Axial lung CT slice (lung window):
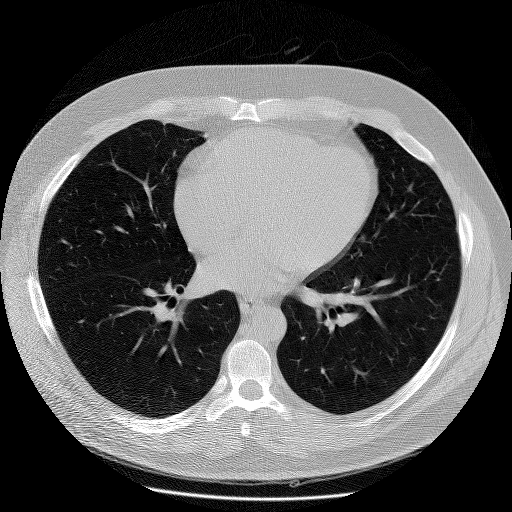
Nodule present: no